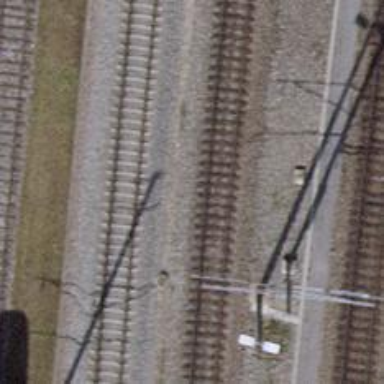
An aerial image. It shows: Railway track with contact line for electrification.